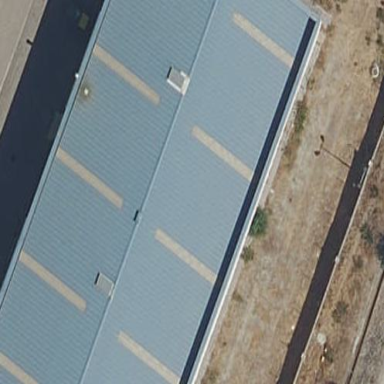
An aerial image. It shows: Warehouse building.